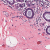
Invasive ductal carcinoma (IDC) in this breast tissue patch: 0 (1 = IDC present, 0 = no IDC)